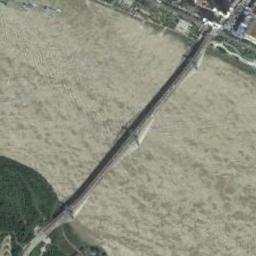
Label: bridge